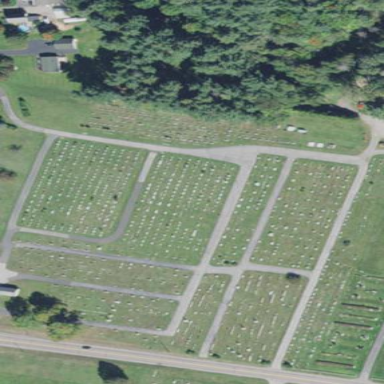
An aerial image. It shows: Cemetery with graves.